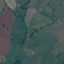
Label: Pasture